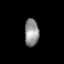
Tissue: lung
Cell type: Epithelial cells
Senescence score: 0.2189
Nuclear area (px): 379
Mean DAPI intensity: 146.013